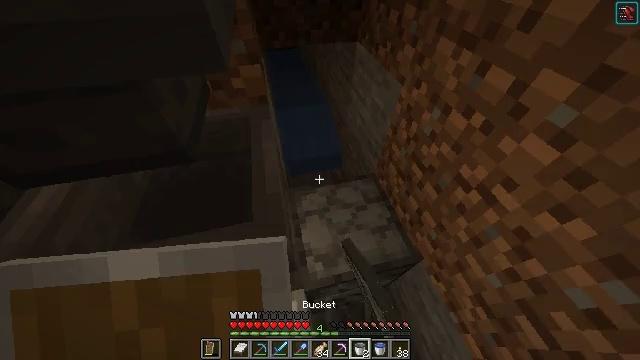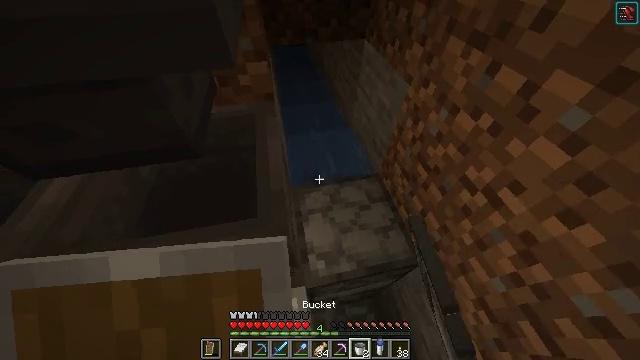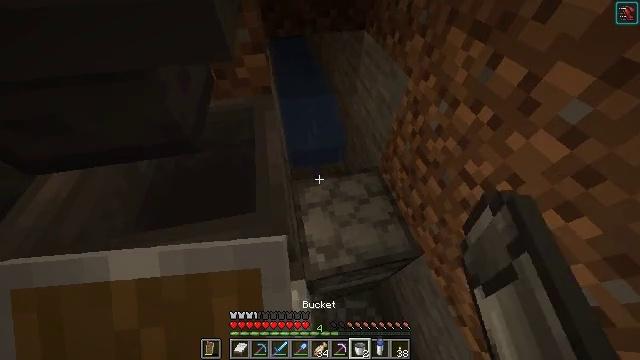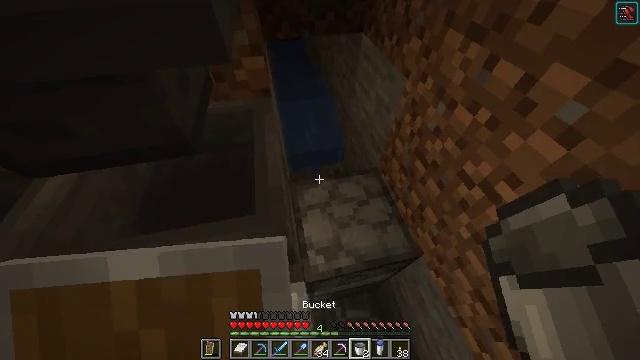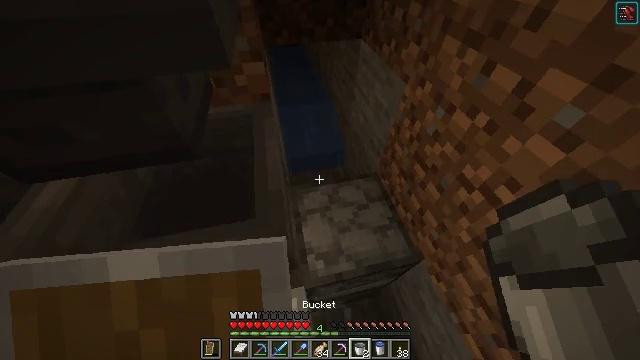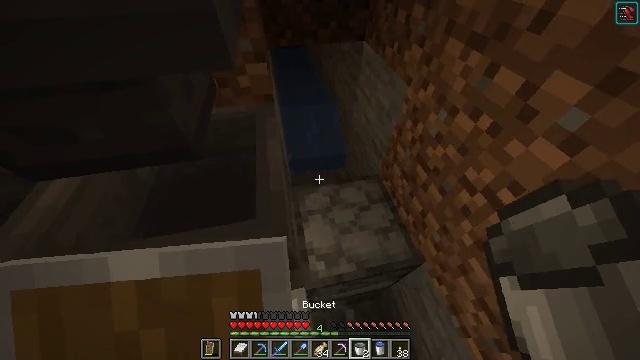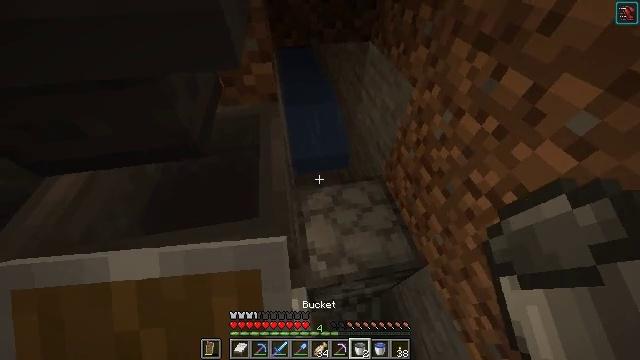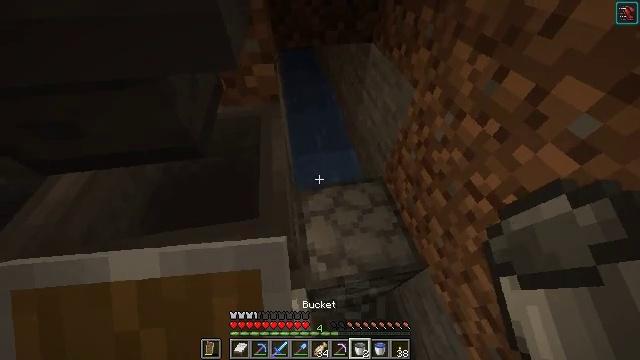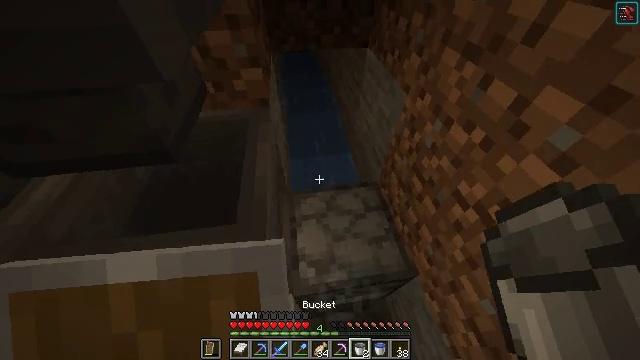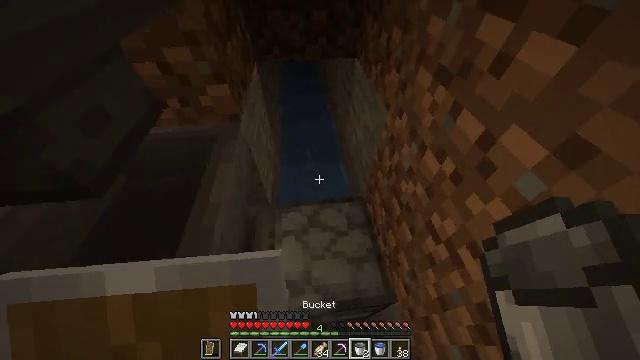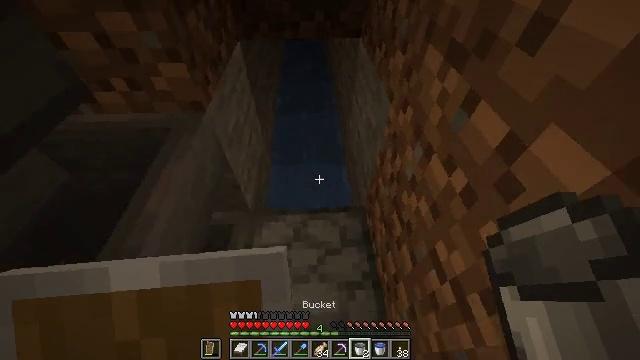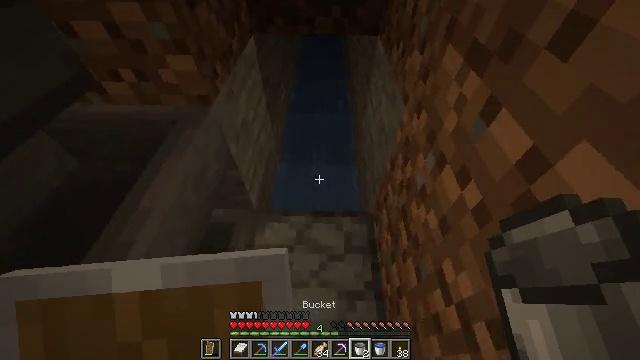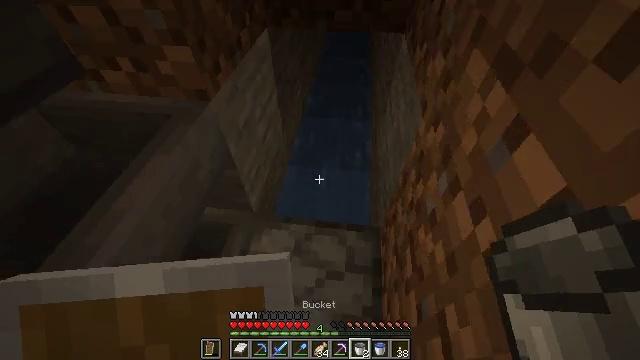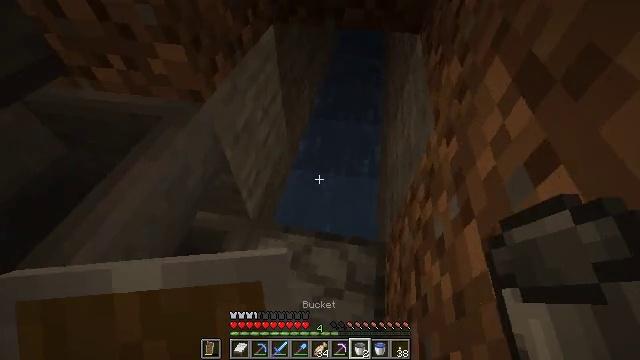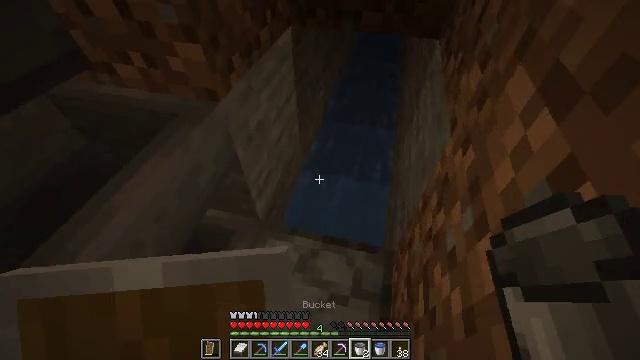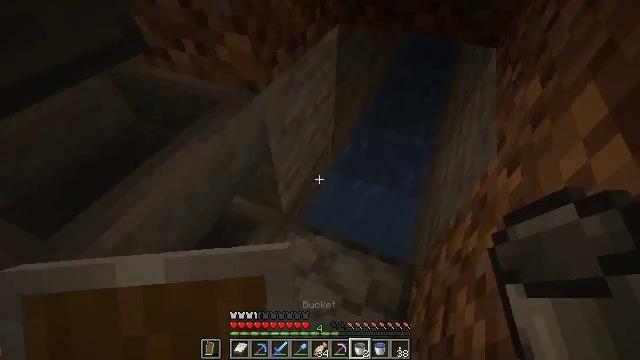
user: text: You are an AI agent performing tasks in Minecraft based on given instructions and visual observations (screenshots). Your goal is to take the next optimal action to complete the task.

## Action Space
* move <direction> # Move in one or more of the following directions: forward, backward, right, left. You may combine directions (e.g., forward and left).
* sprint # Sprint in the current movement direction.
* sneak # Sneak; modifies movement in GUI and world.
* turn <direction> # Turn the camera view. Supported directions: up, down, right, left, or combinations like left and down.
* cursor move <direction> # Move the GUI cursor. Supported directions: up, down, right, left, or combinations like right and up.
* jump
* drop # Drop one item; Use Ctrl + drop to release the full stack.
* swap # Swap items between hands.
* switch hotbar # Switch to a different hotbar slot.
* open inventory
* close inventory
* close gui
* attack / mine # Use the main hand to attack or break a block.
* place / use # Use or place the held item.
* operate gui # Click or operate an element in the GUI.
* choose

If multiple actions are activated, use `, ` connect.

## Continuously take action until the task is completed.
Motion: motion action
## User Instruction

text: Collect the dropper by hitting it.
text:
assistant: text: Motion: turn left
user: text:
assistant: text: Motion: turn down
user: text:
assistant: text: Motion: no_op
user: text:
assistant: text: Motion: turn up
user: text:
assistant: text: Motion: no_op
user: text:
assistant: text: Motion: turn left
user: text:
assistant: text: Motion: move forward
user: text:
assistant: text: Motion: move forward and move right, turn left
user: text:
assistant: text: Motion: move forward and move right, turn left
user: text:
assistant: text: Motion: move forward and move right, turn left
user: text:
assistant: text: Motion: move forward and move right, turn left
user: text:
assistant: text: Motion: turn left
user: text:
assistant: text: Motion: turn left
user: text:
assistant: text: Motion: turn left
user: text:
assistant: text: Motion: turn left
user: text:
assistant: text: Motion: turn left and down
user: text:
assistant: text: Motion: turn left and down
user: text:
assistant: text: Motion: turn left and down
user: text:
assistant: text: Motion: no_op
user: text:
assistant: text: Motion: no_op
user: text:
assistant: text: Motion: no_op
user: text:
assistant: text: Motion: turn down
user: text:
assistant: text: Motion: no_op
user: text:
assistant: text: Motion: turn down
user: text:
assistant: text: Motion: turn down
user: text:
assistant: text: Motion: turn right and down
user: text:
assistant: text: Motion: turn right and down
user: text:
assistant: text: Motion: turn right and down
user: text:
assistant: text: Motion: no_op
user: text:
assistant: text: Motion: turn right